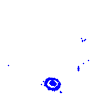
Particle: electron